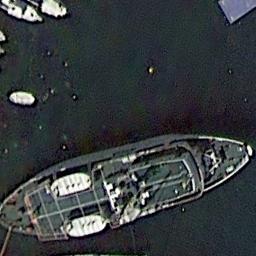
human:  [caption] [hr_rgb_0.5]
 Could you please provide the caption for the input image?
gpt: A green boat moored in a blue harbor .

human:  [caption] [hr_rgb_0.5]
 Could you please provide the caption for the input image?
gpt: There are several ships of different sizes at sea .

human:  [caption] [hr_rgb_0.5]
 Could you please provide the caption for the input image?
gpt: There is a ship in the green water .

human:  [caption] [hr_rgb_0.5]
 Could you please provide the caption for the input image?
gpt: The ship and several boats are in the deep blue water .

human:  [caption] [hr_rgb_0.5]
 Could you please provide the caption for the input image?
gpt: The ship is surrounded by green water .